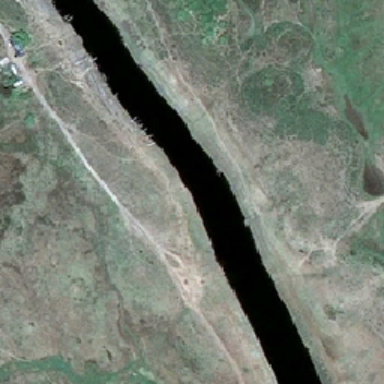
There is a long river in the center of the land .